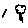
Label: tree